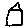
Label: house